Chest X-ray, PA view. Patient: 39 years old, sex M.
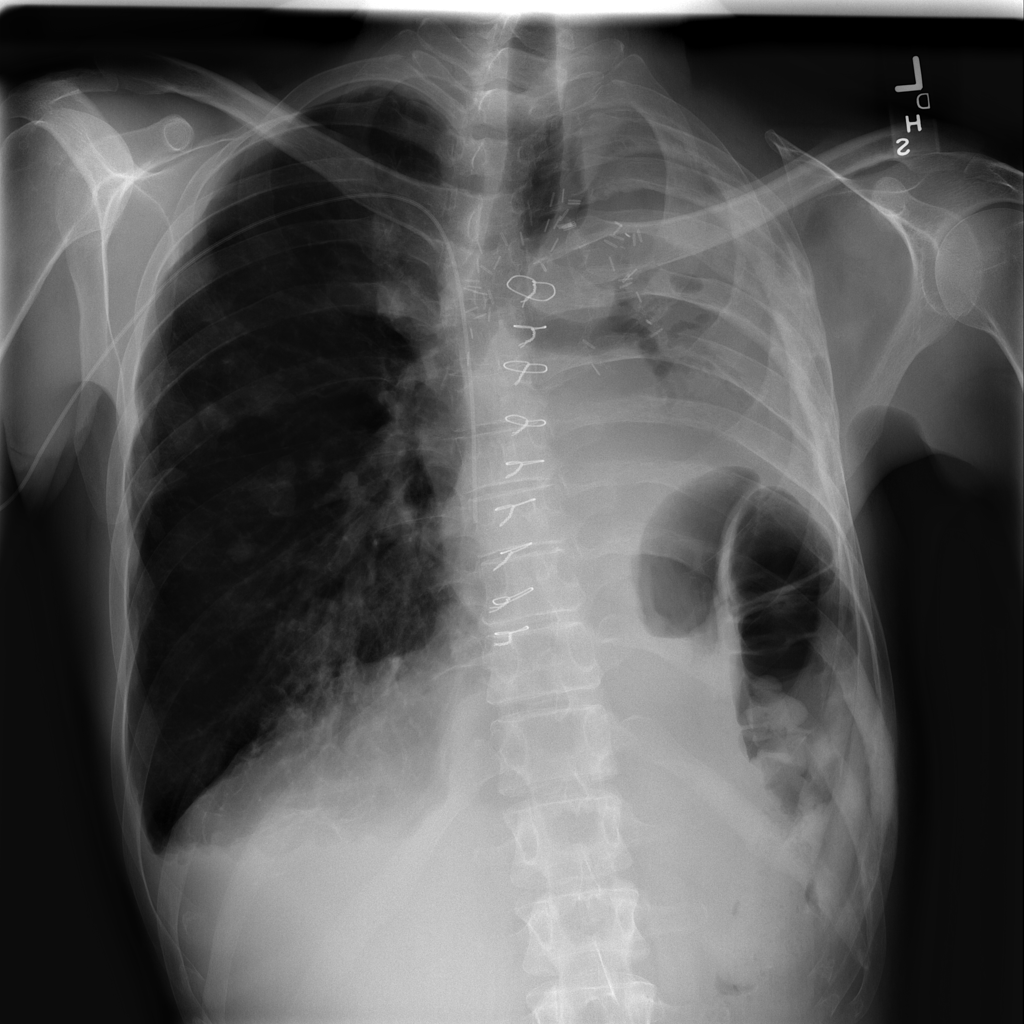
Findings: Effusion